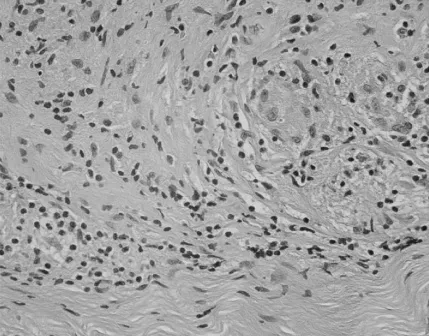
Photomicrograph of granulation tissue from the right distal forearm showed chronic synovitis with lymphoid cell infiltration. No acid-fast bacilli were found (x200).
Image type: pathology (acid_fast)